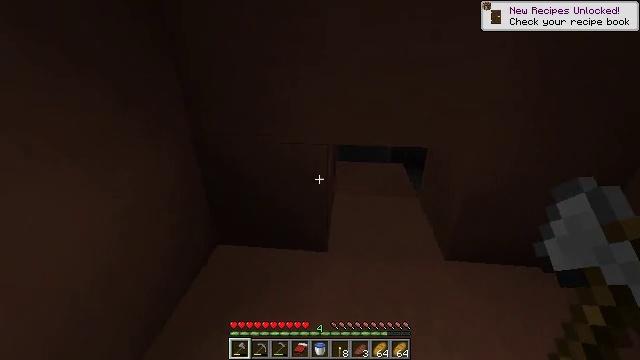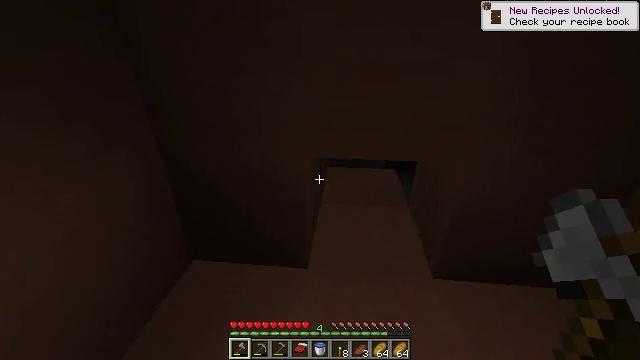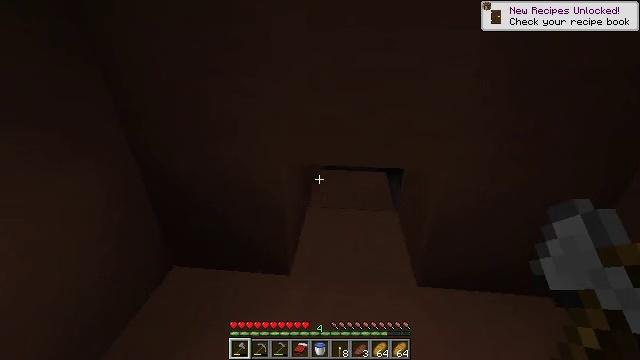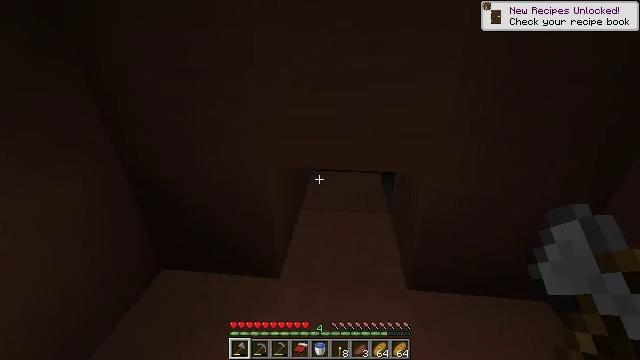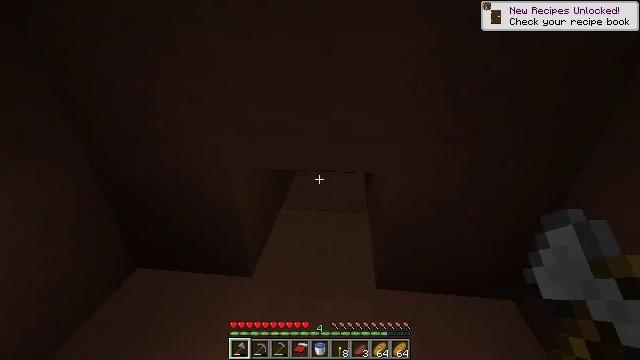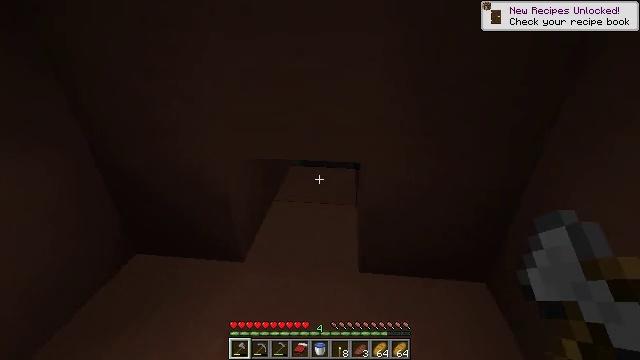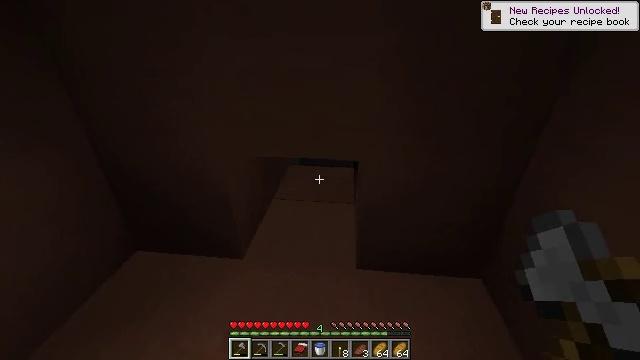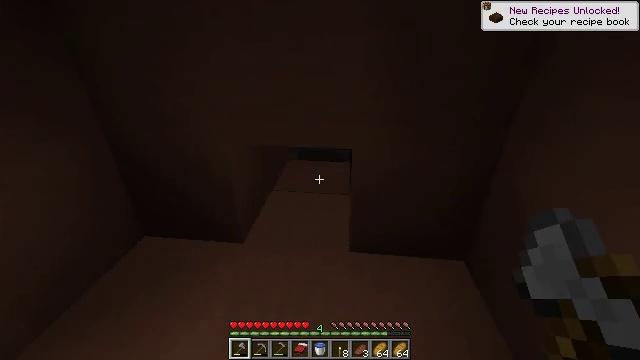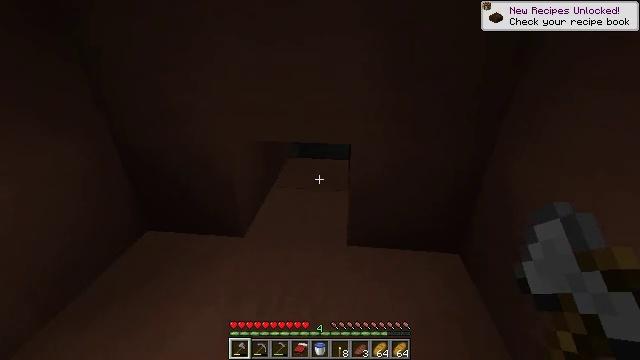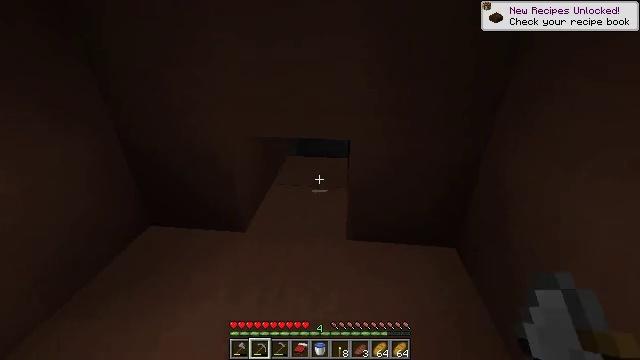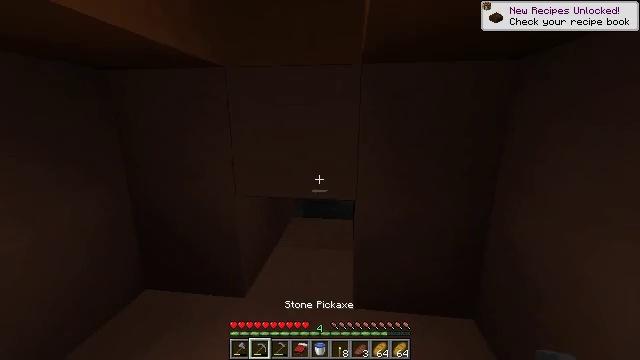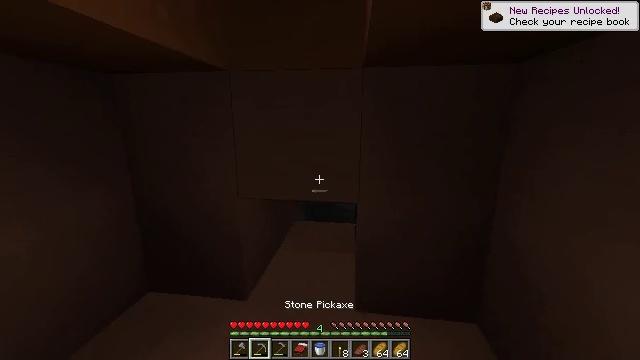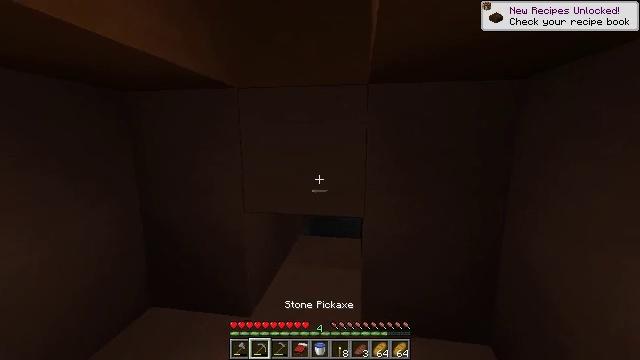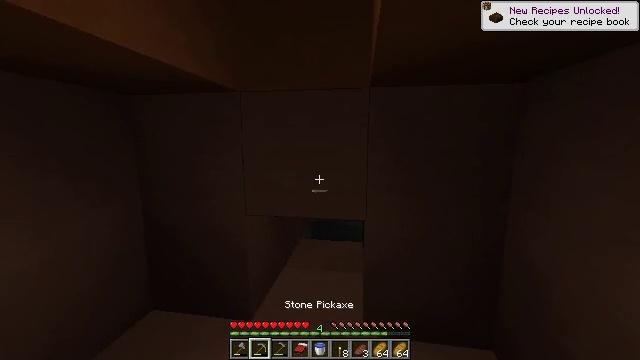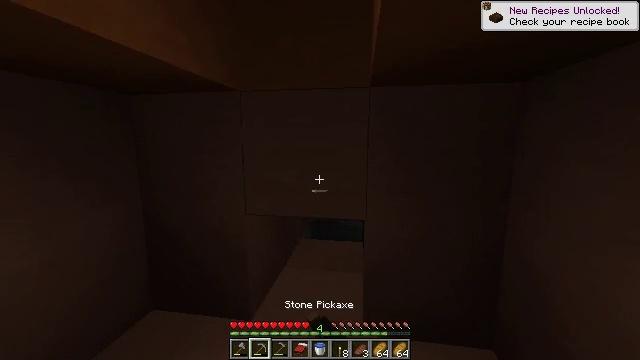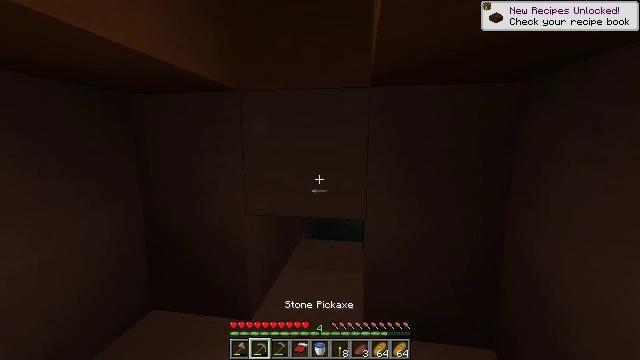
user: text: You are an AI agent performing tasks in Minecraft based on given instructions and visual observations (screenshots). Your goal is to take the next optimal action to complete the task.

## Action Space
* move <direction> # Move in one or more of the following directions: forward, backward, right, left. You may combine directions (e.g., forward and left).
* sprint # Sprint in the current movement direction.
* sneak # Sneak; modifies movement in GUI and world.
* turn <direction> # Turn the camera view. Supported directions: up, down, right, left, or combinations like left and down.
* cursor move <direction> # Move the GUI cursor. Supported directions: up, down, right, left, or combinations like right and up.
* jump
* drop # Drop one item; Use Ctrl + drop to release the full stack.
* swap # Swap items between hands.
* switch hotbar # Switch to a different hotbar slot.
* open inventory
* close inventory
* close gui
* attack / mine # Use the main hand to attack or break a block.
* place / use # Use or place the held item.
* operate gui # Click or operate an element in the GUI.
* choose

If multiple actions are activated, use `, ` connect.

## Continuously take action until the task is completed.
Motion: motion action
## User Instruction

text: Gather terracotta from the structure.
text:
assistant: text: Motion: move right
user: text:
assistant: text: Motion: move right
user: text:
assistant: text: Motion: move right
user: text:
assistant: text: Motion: move back
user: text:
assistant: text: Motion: move back
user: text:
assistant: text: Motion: move back
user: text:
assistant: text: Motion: no_op
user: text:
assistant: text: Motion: no_op
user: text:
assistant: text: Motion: switch to hotbar 2
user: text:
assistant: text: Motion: turn left and up, switch to hotbar 2
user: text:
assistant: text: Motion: switch to hotbar 2
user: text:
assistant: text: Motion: turn left and up, switch to hotbar 2
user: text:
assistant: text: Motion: attack / mine
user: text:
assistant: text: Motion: attack / mine
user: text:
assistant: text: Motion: attack / mine
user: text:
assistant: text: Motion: attack / mine
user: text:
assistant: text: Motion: attack / mine
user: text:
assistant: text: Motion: attack / mine
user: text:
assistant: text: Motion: attack / mine
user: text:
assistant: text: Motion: attack / mine
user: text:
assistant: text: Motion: attack / mine
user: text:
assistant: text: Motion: attack / mine
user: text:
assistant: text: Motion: attack / mine
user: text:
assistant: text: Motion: attack / mine
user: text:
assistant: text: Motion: attack / mine
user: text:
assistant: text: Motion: attack / mine
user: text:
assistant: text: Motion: attack / mine
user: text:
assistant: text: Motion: attack / mine
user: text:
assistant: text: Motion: attack / mine
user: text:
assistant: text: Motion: attack / mine